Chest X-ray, AP view. Patient: 57 years old, sex M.
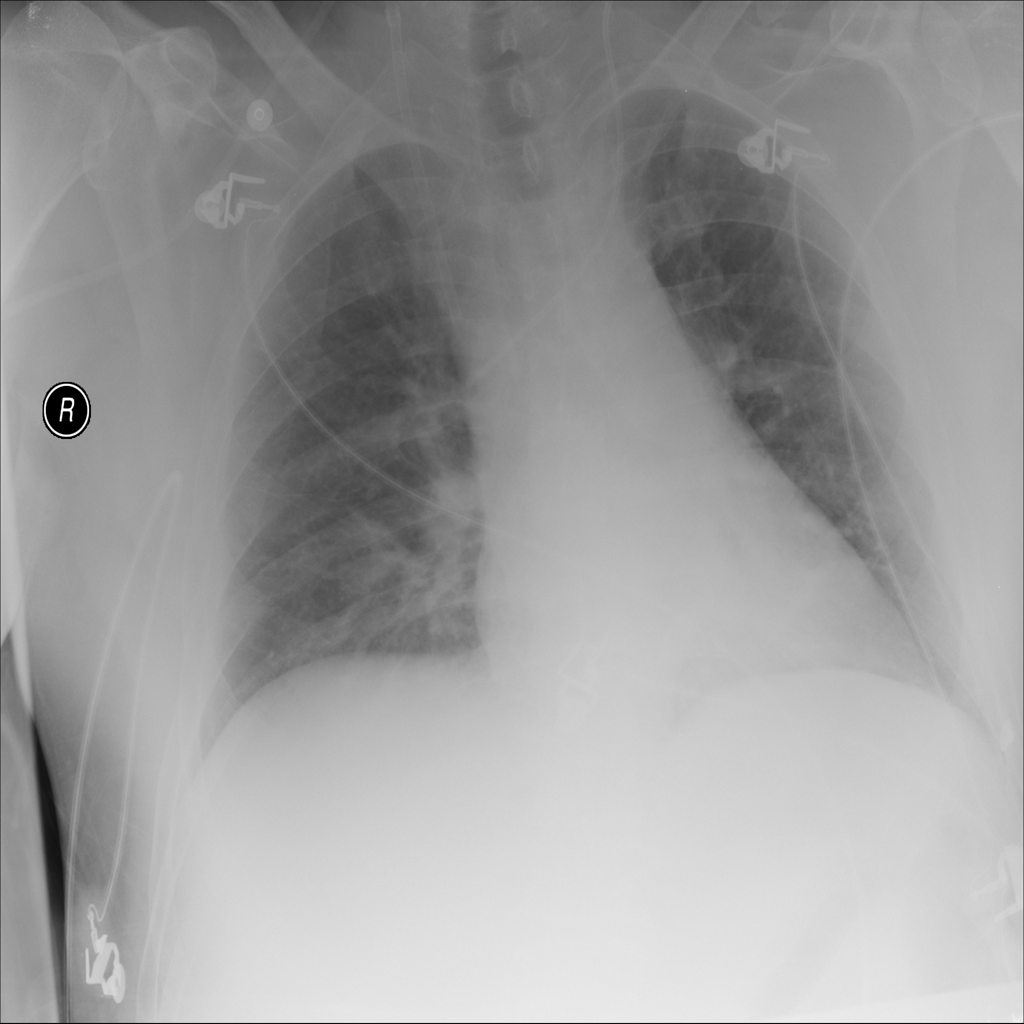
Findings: No Finding